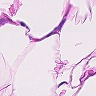
Metastatic tissue present: no